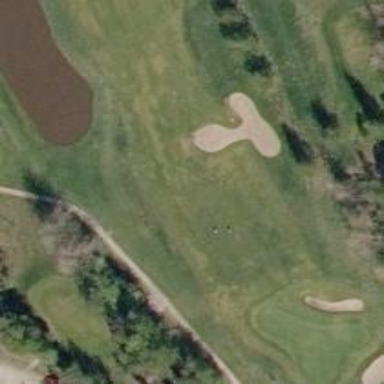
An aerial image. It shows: Golf fairway surrounded by grass.